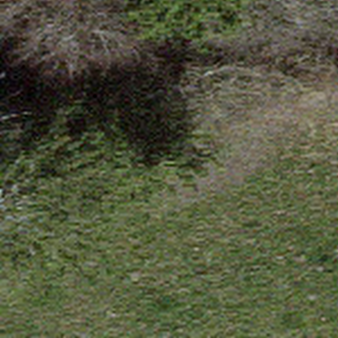
Label: other